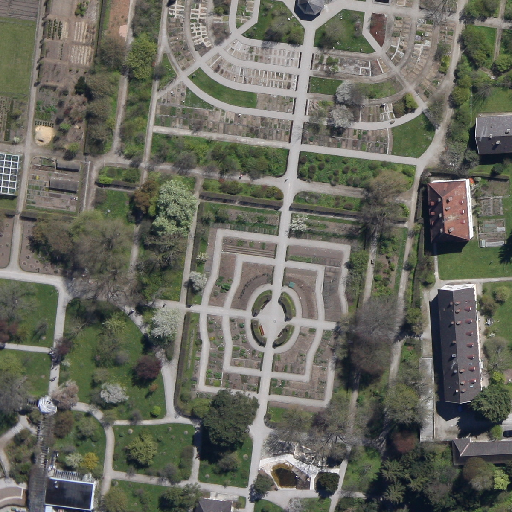
Referring expression: building along the road